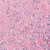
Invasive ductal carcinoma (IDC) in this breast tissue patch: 0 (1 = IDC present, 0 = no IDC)